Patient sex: M
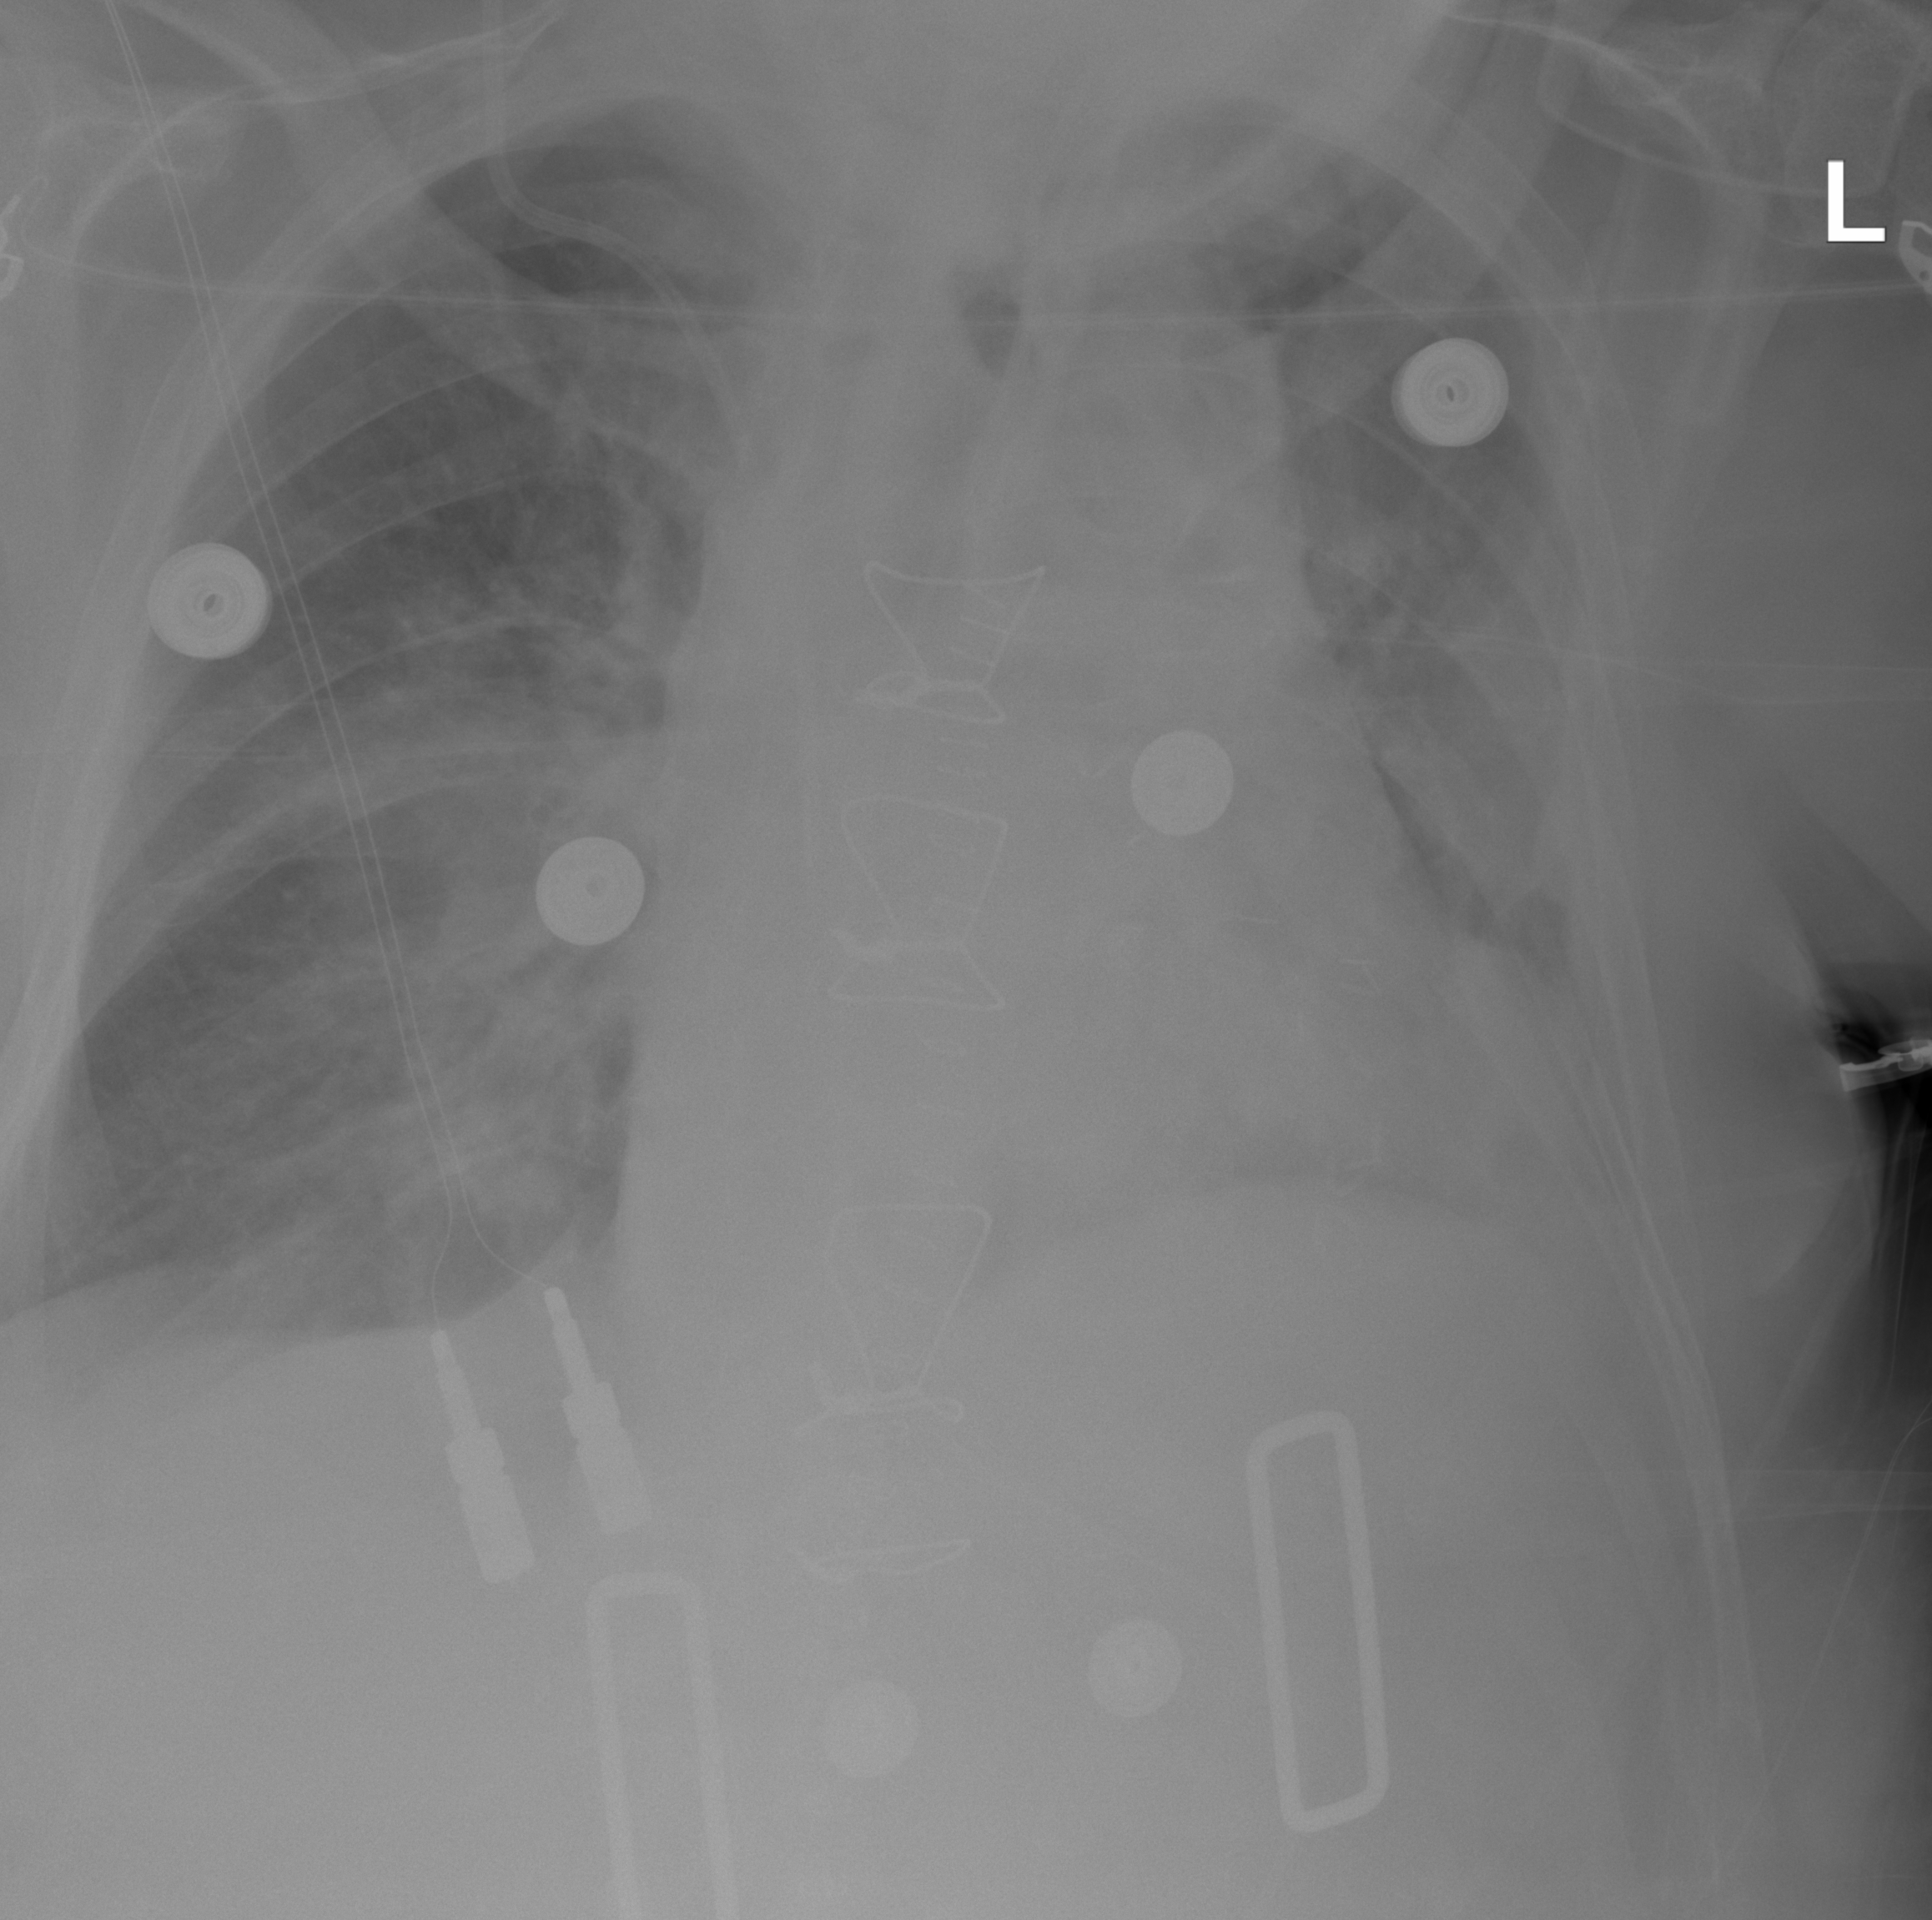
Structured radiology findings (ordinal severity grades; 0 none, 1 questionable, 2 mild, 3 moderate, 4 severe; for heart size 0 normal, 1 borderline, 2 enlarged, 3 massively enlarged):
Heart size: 1
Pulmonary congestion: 3
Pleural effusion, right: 2
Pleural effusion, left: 2
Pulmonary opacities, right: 2
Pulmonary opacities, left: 0
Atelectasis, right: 2
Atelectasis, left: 2